Question: Where I can find the 'system' defined list of 'languages' appearing in the "'More Languages'" button option?
]
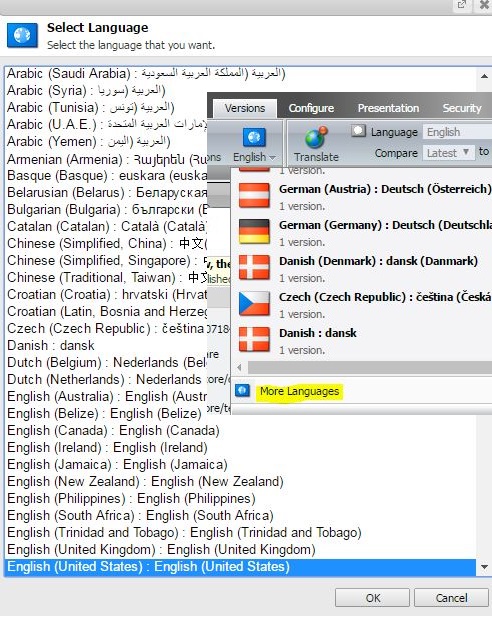
Answer: In Sitecore 7.2 they are defined in '"/App_Config/LanguageDefinitions.config"' file.
If you're wondering if anything was overriden by any other config patch file, check '/sitecore/admin/showconfig.aspx' to see the list. They are in '/sitecore/languageDefinitions/languages' node.
What you see in the list is the (e.g. 'Arabic (Saudi Arabia) : l`rby@ (lmmlk@ l`rby@ ls`wdy@') is the .net 'CultureInfo' 'EnglishName' and 'NativeName' based on 'id' and 'region' defined in the config file mentioned above.